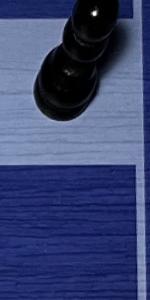
Label: Empty